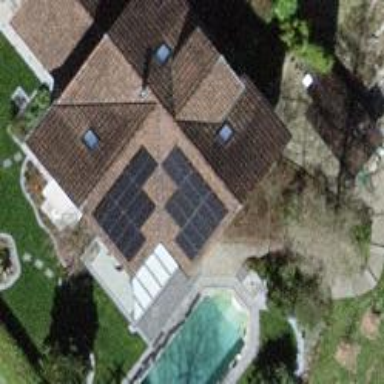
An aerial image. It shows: Solar power generator.